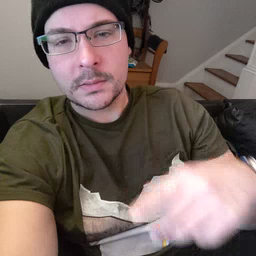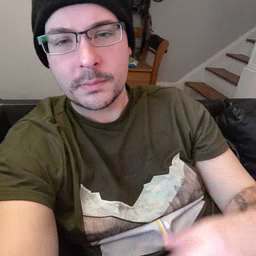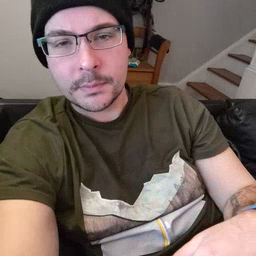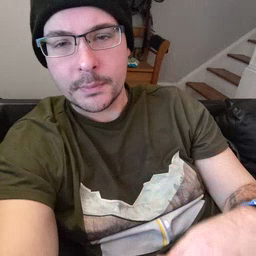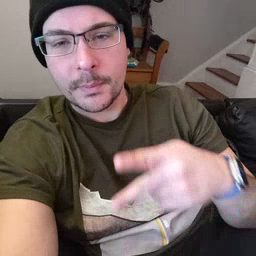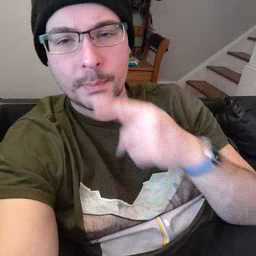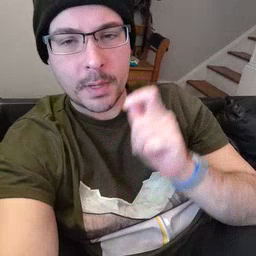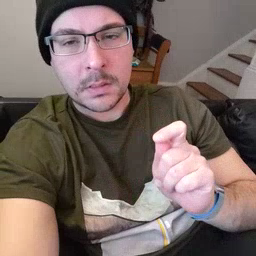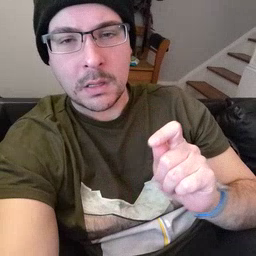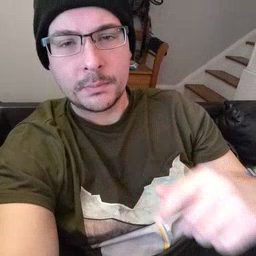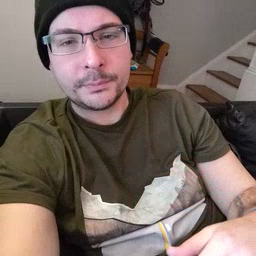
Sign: pencil